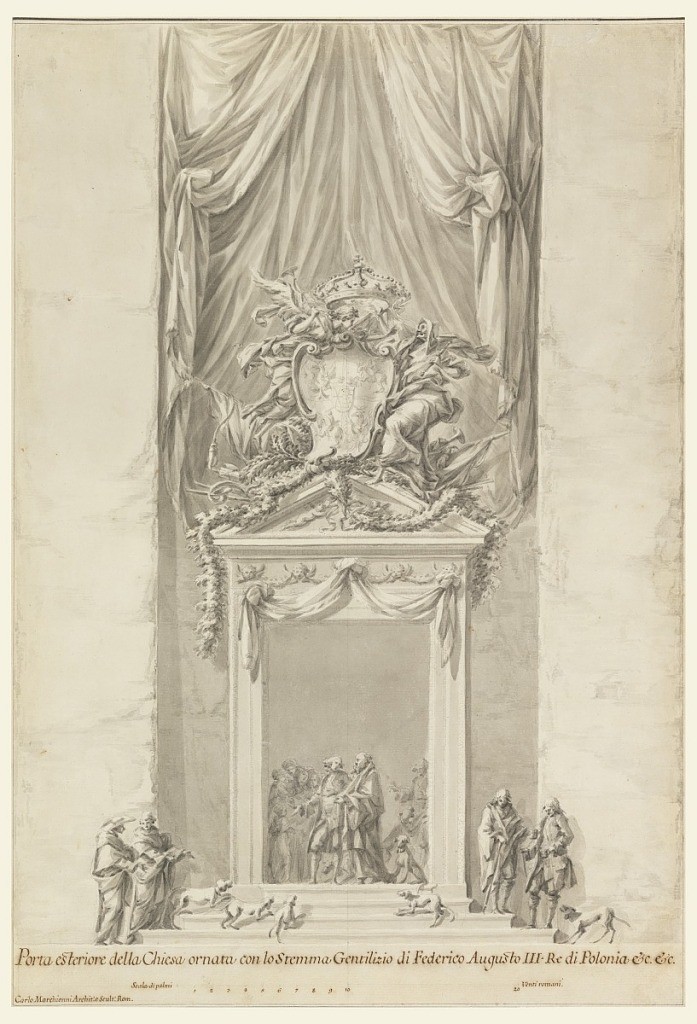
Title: Doorway of San Salvatore in Lauro with Decoration for the Funeral of King Frederick August III of Poland, Rome, Italy
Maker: Carlo Marchionni, Italian, 1702–1786
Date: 1763–64
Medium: Brush and gray wash, graphite; border and inscription in pen and brown ink on off-white laid paper
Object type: Drawing
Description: Design for a doorway with figures and dogs. Upon pediment the royal coat of arms. At left, allegorical figure of History or Fame, a winged female with a trumpet, tries to drive away Time, a woman with a skull-like face, who holds a mace in her left hand and supports the crown with her right hand. Garlands and drapery festoons hang on pediment and door frame. A grand curtain hangs down from the ceiling, falling behind the coat of arms. In doorway, a monk and a gentleman. Six dogs are on steps and street. On each side of the doorway, pairs of men. In graphite, one thin framing line.